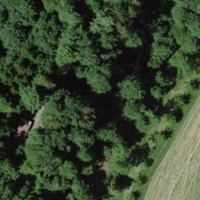
EUNIS habitat code: 41
Species observed at this site:
Prunus padus